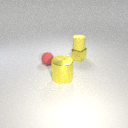
small red rubber sphere behind large yellow metal cylinder